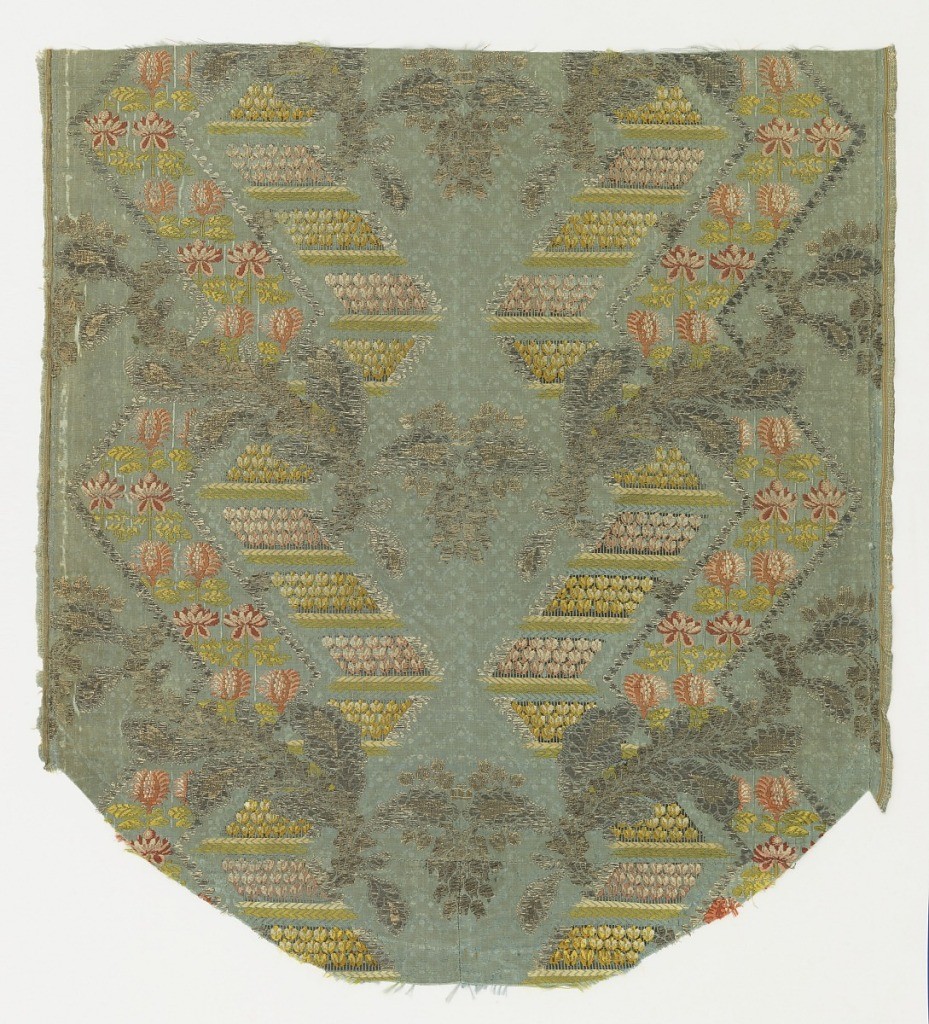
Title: Textile
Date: late 17th century
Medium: silk, metallic yarns Technique: compound weave with supplementary weft patterning (brocaded)
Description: Textile fragment with faded blue ground figured with pattern of ogee arches and clusters of three dots. Brocaded with design of large vertical zigzags outlined by minute ornaments in silver yarns and containing a large variety of flower forms in polychrome silks.  The zigzags are interrupted by undulating branches in silver thread.